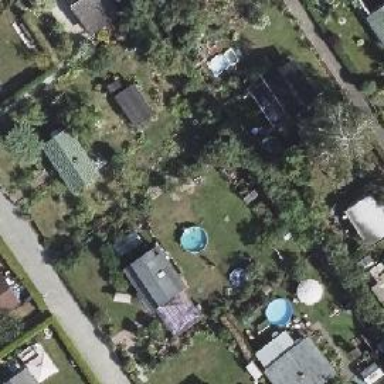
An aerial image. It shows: Plot in the allotments.